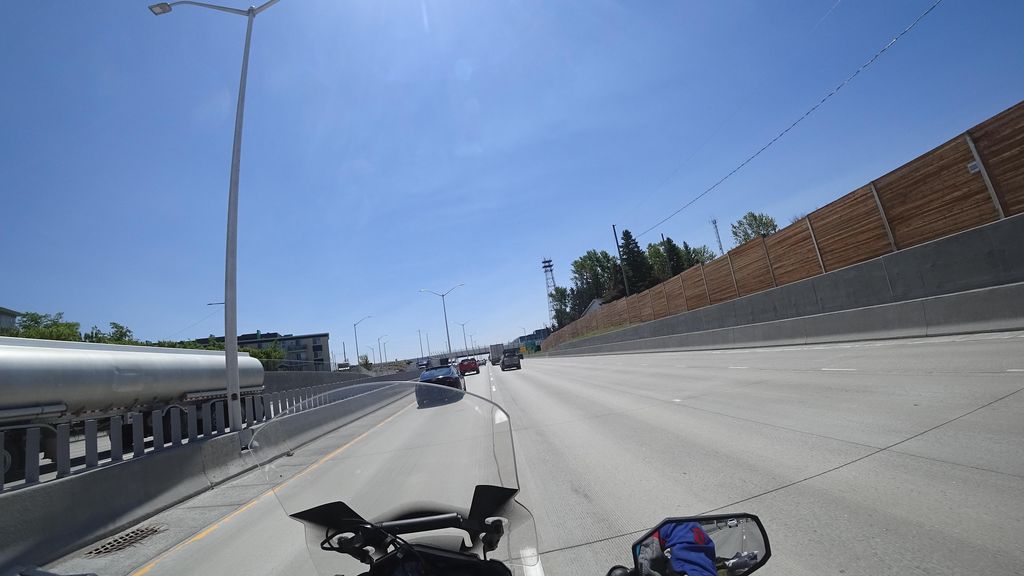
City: quebec_city